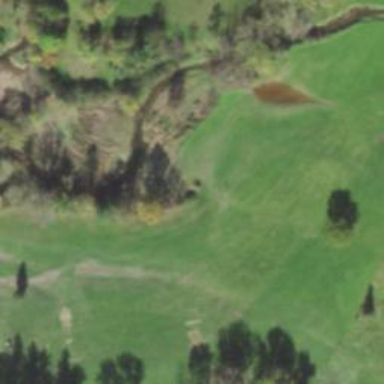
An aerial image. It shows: Grassy area designated as golf fairway.